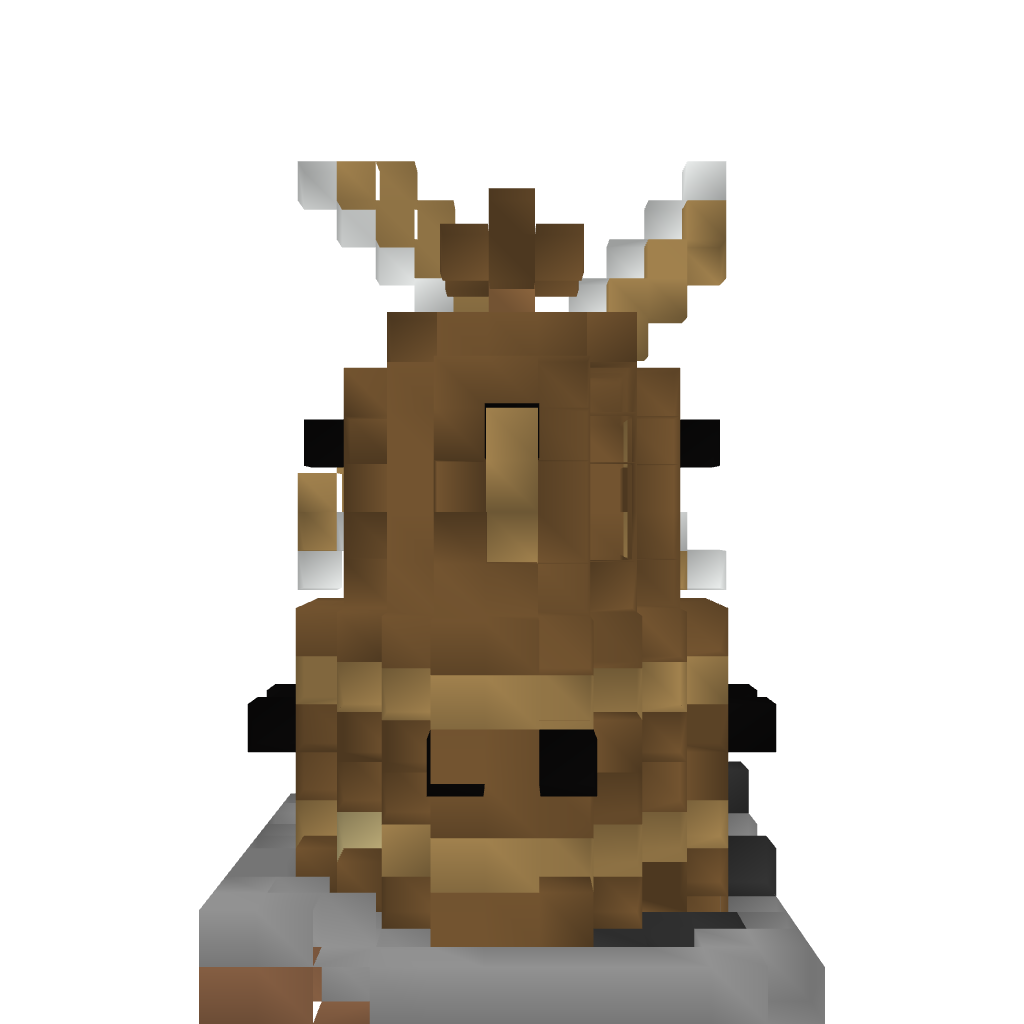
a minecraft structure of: Windmill